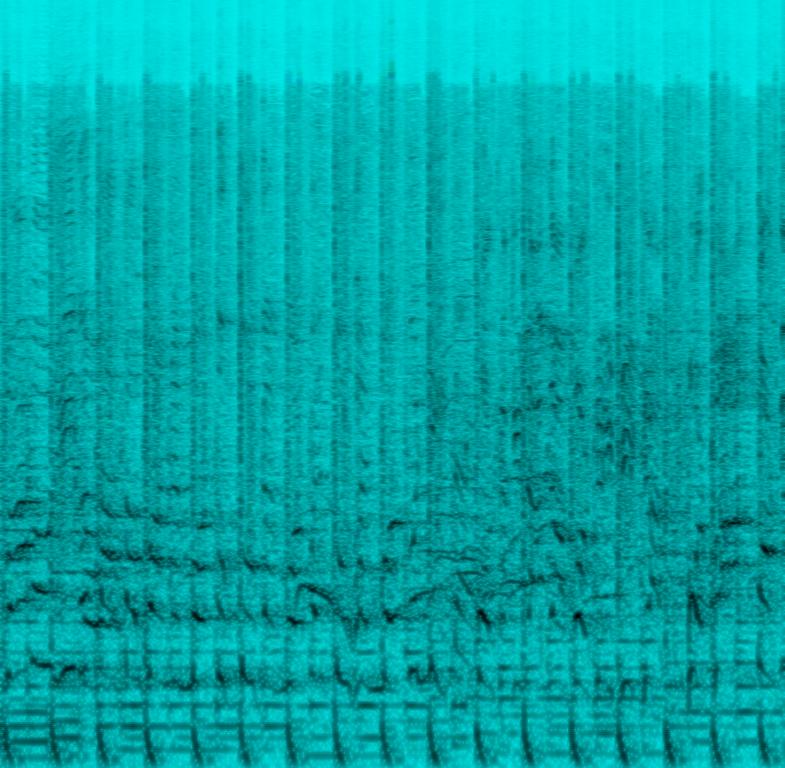
The low quality recording features a live performance of a pop song and it consists of flat female and male vocal rapping over "4 on the floor" kick pattern and electric guitar melody. There are some crowd clapping and cheering noises in the background. It sounds exciting and energetic.